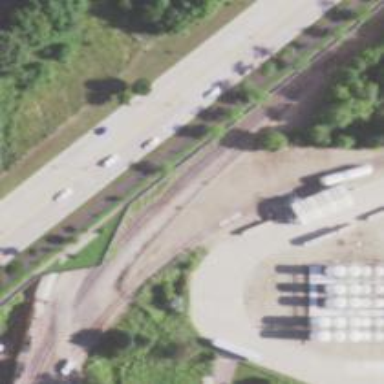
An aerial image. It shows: Rail spur service.